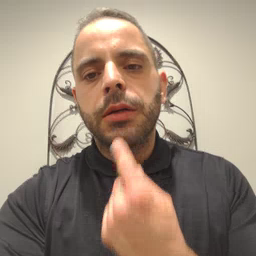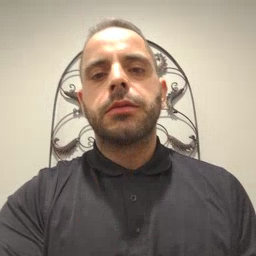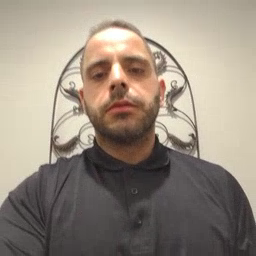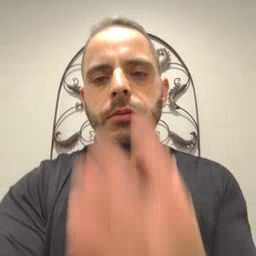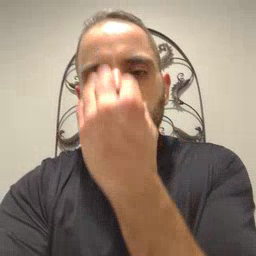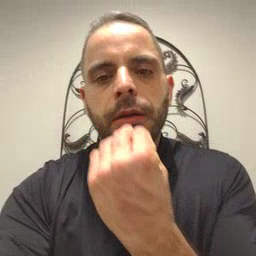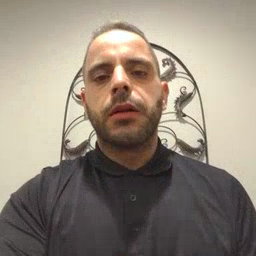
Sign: sleepy